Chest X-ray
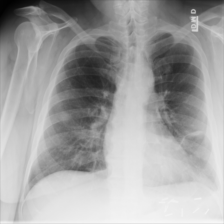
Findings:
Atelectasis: negative
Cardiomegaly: negative
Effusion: negative
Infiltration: negative
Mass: negative
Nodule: negative
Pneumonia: negative
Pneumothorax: negative
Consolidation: negative
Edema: negative
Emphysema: negative
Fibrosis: negative
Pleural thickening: negative
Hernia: negative